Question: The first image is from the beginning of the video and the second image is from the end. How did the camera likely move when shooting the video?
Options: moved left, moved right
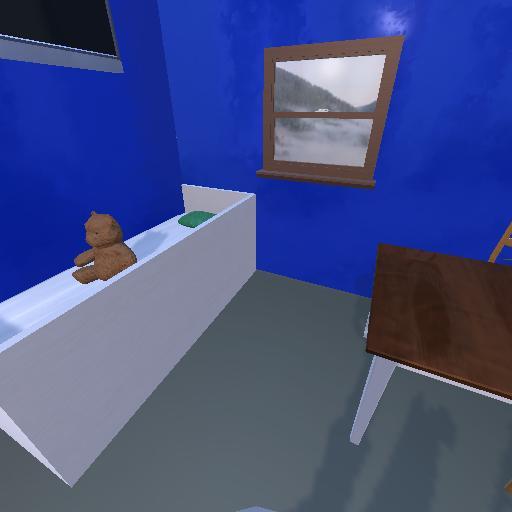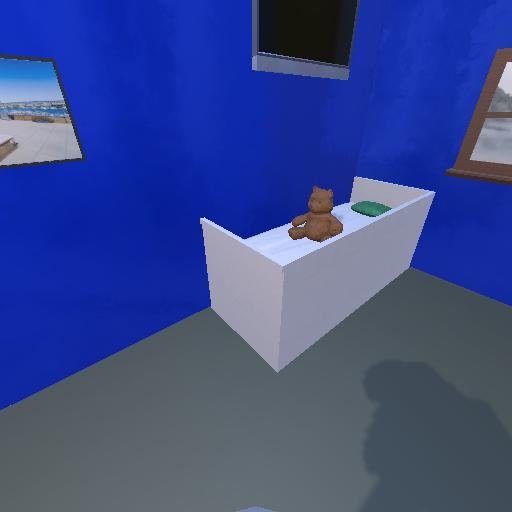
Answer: moved left